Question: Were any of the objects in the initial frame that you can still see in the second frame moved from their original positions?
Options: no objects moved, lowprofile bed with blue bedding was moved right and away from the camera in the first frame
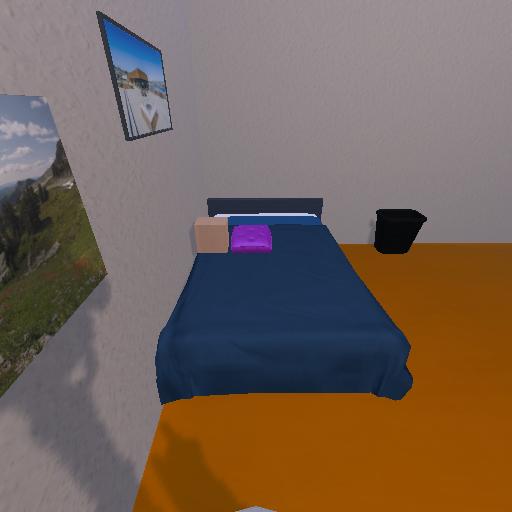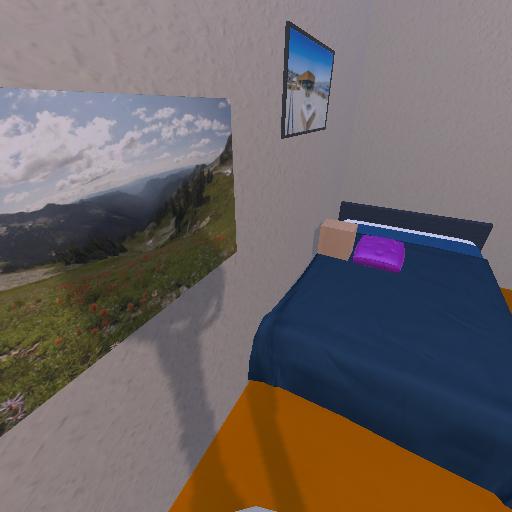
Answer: no objects moved